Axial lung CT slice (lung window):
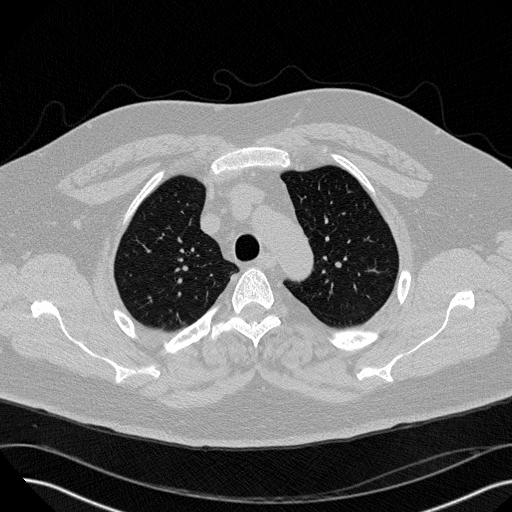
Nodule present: no